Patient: sex M, age 51
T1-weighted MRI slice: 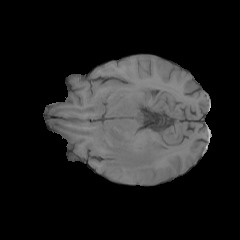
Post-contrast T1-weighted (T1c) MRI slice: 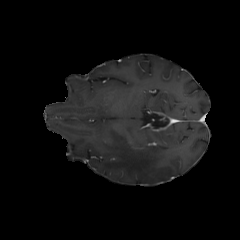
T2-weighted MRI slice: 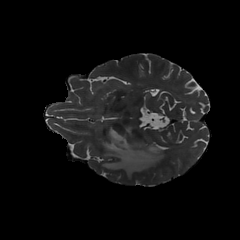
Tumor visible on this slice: yes
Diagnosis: Glioblastoma, IDH-wildtype
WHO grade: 4